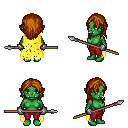
a pixel art fantasy rpg character, female body template, orc, green skin, yellow tattered cape, red pants, brunette long hairstyle, metal gloves, spear, four views (front, back, left, right), 2x2 character sprite sheet, small pixel art, hard edges, no anti-aliasing